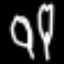
Label: leaf